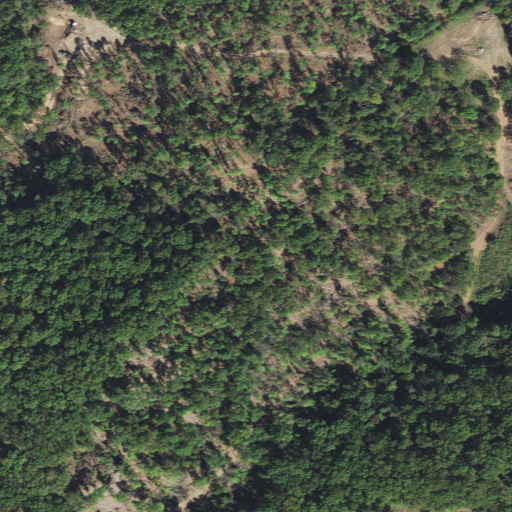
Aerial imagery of mountain in Arkansas named Bell Hill containing deciduous forest, mixed forest, and pasture